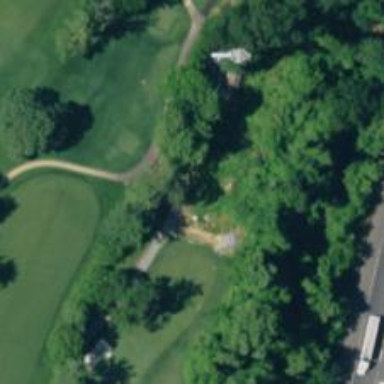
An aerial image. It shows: Path designated for golf carts.